Aerial crown-view tile of a tropical tree (Barro Colorado Island, Panama), acquired 20250317:
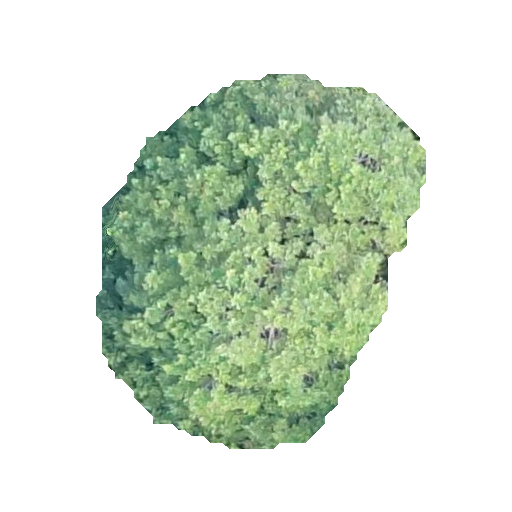
Species: Simarouba amara
GBIF accepted scientific name: Simarouba amara
Crown area: 134.162 m²